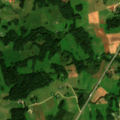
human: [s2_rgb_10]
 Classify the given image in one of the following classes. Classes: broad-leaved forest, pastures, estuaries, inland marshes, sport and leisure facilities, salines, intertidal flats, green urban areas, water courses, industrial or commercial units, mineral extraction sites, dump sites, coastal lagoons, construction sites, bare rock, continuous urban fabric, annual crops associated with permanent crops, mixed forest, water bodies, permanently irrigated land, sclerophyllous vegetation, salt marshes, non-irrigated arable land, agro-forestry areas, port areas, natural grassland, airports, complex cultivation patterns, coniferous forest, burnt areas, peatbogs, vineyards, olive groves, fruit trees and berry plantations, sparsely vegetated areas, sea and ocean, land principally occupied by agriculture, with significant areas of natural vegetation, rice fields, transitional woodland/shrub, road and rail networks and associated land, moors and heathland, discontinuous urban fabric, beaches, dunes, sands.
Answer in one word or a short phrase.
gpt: non-irrigated arable land, complex cultivation patterns, land principally occupied by agriculture, with significant areas of natural vegetation, broad-leaved forest, transitional woodland/shrub